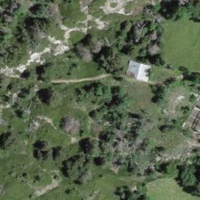
EUNIS habitat code: 52
Species observed at this site:
Parnassius apollo
Juniperus communis
Nemobius sylvestris